Field crop: tomato
Growth stage: 2
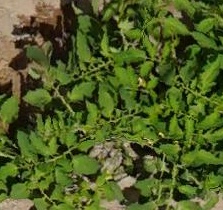
Species: tomato